Field crop: maize
Growth stage: 1
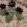
Species: chenopodium